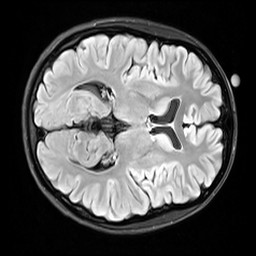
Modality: FLAIR
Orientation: axial
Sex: female
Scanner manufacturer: siemens
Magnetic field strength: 3 T
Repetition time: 10 s
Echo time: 0.09 s